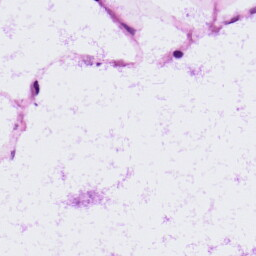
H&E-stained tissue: LymphNode